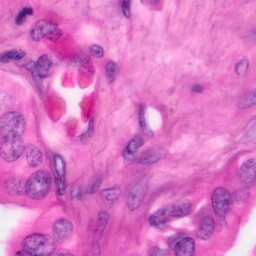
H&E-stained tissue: Pancreatic